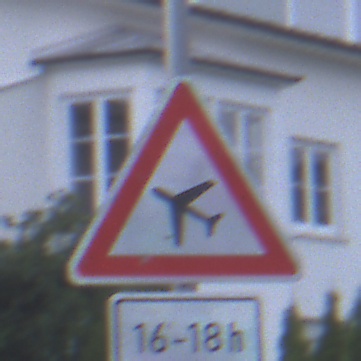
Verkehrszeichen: FlugbetriebRechts
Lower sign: ZeitangabenOhneBeschraenkungAufWochentage1
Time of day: SunriseSunset
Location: Outdoor (Urban)
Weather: PartlyCloudy
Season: NotSpecified
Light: Natural